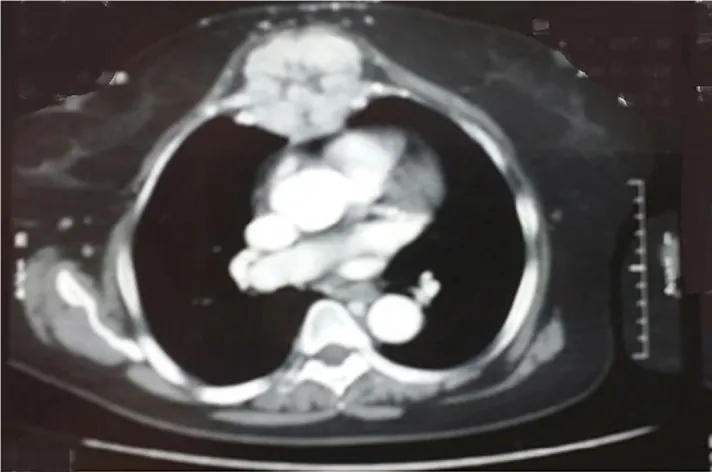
CT scan of chest showing a mediastinal mass.
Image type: radiology (ct)